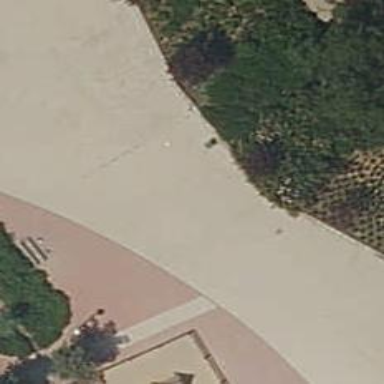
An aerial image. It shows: Footway made of paving stones.